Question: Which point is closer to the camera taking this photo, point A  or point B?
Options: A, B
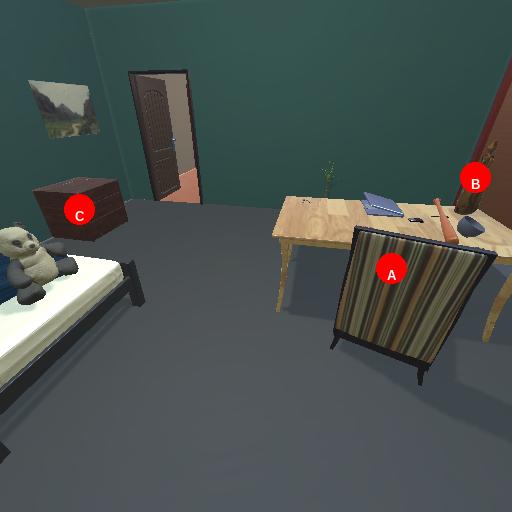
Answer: A